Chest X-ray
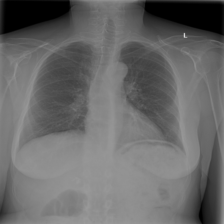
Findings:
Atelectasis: negative
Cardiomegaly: negative
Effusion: negative
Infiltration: positive
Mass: negative
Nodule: negative
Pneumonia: negative
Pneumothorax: negative
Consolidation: negative
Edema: negative
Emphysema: negative
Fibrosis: negative
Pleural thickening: negative
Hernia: negative